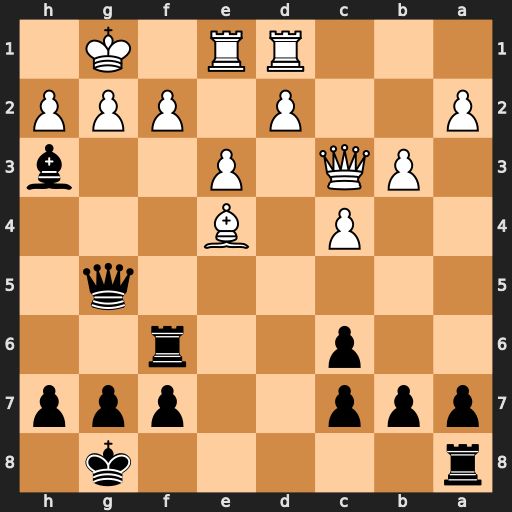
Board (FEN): r5k1/ppp2ppp/2p2r2/6q1/2P1B3/1PQ1P2b/P2P1PPP/3RR1K1
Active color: b
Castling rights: -
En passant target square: -
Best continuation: Bxg2 Bxg2 Rg6 Kf1 Qxg2+